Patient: sex M, age 75
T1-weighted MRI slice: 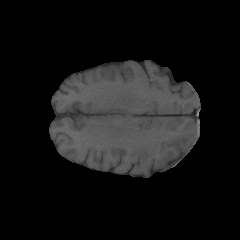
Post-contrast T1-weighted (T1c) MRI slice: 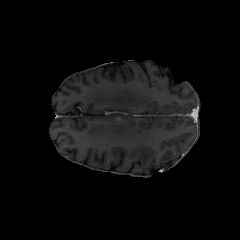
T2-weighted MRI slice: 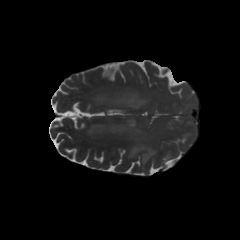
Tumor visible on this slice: yes
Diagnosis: Glioblastoma, IDH-wildtype
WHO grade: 4